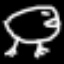
Label: frog